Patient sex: M
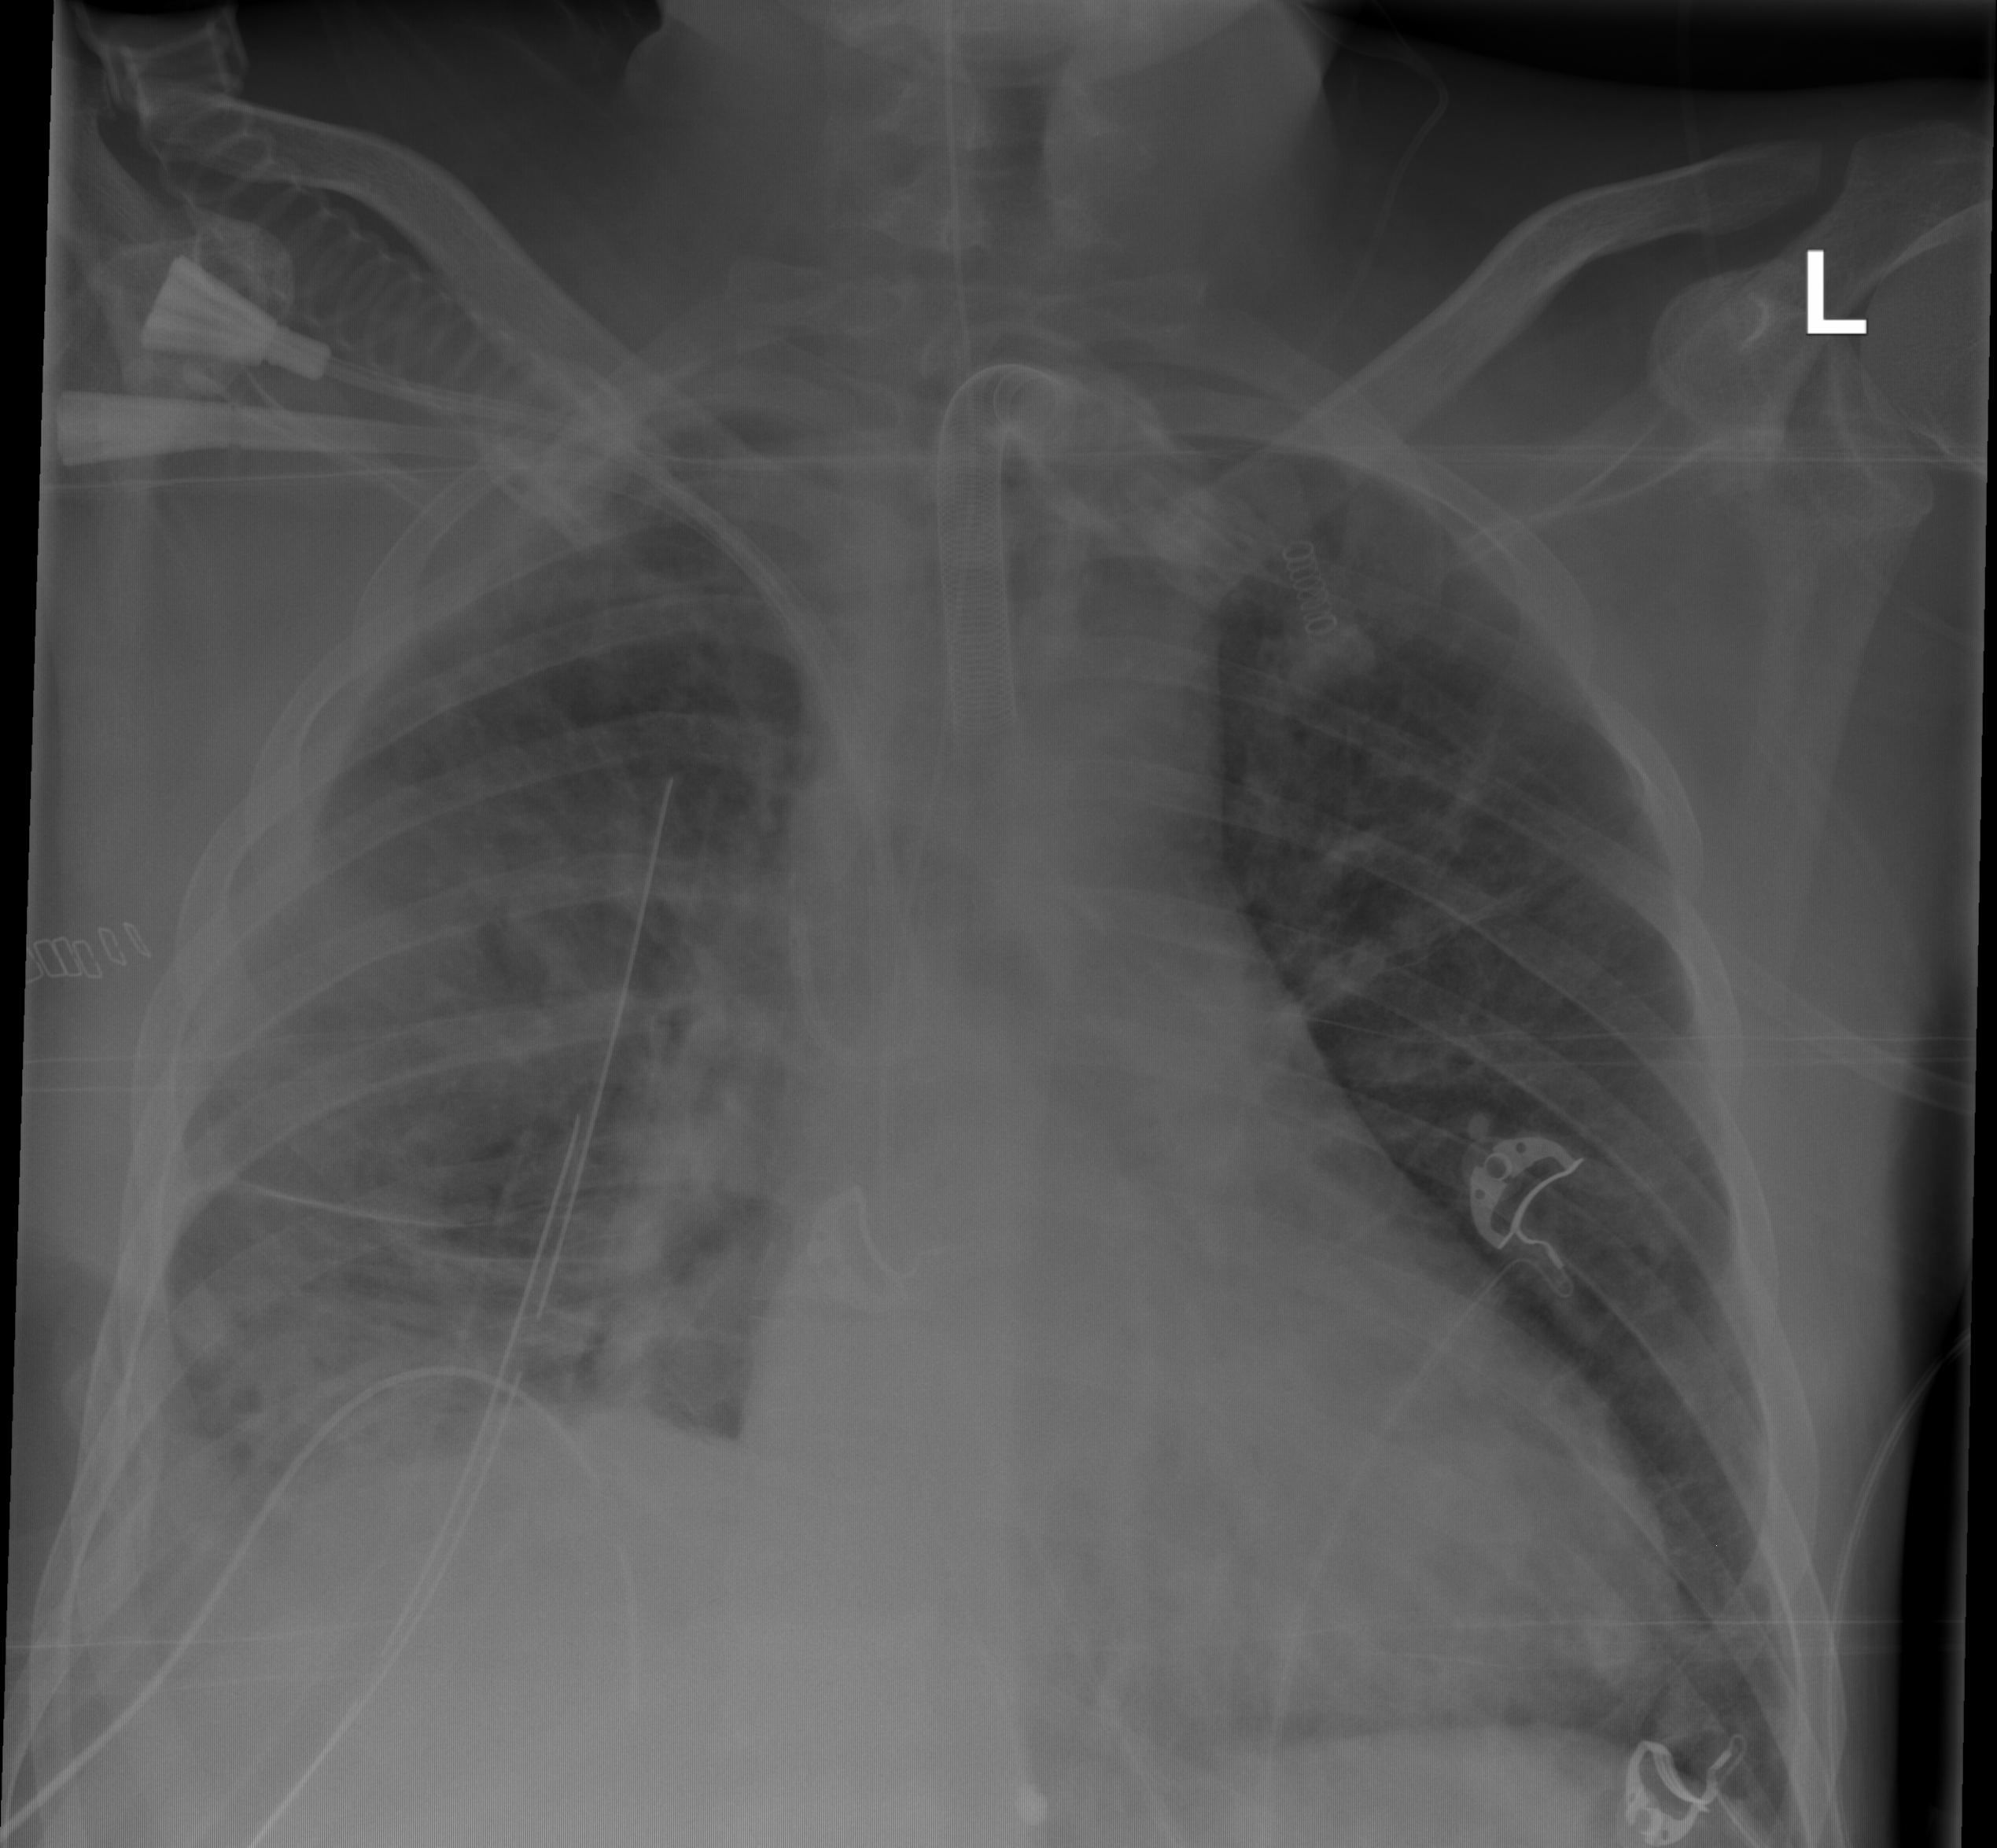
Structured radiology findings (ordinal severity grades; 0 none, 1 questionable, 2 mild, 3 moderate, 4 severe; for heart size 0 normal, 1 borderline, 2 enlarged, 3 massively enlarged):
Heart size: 1
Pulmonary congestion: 0
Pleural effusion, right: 2
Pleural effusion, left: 0
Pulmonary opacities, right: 2
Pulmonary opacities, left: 0
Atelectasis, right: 3
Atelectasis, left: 0